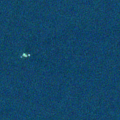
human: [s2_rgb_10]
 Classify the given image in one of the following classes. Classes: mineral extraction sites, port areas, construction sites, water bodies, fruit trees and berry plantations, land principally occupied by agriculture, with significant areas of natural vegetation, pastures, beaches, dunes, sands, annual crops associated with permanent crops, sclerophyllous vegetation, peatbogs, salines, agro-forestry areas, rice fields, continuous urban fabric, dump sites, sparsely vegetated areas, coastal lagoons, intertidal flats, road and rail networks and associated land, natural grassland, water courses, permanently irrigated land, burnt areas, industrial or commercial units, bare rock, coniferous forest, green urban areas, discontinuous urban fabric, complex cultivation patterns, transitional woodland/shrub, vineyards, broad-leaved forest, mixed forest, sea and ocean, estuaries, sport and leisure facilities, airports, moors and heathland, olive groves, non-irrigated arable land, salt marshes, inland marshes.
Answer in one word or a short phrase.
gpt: sea and ocean